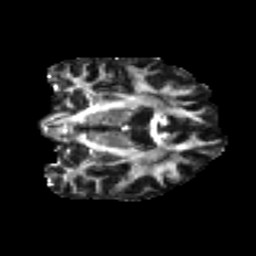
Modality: FA
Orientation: coronal
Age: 36
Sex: female
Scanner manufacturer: ge
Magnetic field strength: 3 T
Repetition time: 7.8 s
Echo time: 0.0606 s